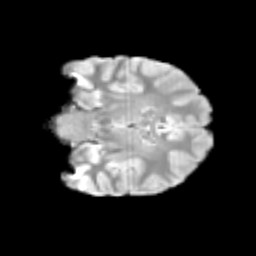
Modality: T2w
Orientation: coronal
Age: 12
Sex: female
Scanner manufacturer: siemens
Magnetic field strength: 3 T
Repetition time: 3.8 s
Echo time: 0.07 s